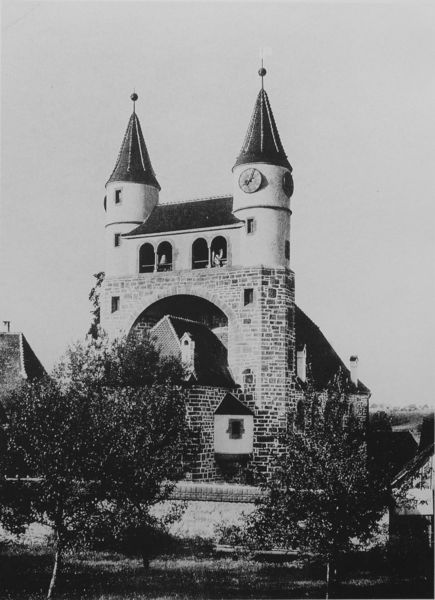
Titel: Ev. Kirche und Interimskirche in Gaggstatt, Außenansicht
Künstler: Theodor Fischer
Standort: Gaggstatt
Institution: Ev. Kirche und Interimskirche
Schlagwörter: baum, blätter, dunkel, himmel, laub, schatten, weiß, bäume, grün, kirchturm, landschaft, stadt, blumen, fenster, grau, hell, licht, schwarz, säule, anlage, dach, gebäude, gras, haus, park, wiese, wolke, alt, architektur, stein, steine, feld, häuser, brücke, kirche, sonne, spitzen, kontrast, kamin, rund, schornstein, turm, turmspitze, garten, helldunkel, deutschland, ansicht, bogen, fassade, zwei, fischer, dächer, mauer, ziegel, backstein, rundbogen, spitz, uhr, hoch, grass, tor, zinnen, foto, fotografie, photographie, bögen, erker, gang, arkade, burg, kloster, kreuz, türme, rundfenster, torbogen, dom, beton, festung, mauerwerk, schwarz weiss, kugeln, arkaden, photo, stadttor, kirchenschiff, quader, schloß, gemeinde, romanik, doppelturm, stadtmauer, schwaru, zipfel, jubel, zeiger, aufnahme, glocken, uhrzeiger, kirchturmuhr, turmuhr, luke, basilika, backsteine, bauwerk, zweiturmfassade, gemauert, westwerk, quaderung, biforium, theodor fischer, scharte, wimperge, doppelturmfassade, wehranlage, zweiturmfront, baume, schießscharte, ulm, sachsen, theodor, ottonisch, luken, aufnahmen, riegel, gandersheim, garnisonskirche, niedrich, ottonik, patronenhülsen, schwaben, severinstorburg, sächsischer querriegel, turmhur, westbau, trees, weisbriß, schießschacht